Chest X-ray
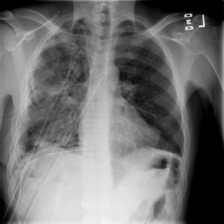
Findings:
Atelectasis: negative
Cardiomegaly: negative
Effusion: negative
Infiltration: negative
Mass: negative
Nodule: negative
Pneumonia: negative
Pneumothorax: positive
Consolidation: negative
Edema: negative
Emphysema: negative
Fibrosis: negative
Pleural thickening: negative
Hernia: negative